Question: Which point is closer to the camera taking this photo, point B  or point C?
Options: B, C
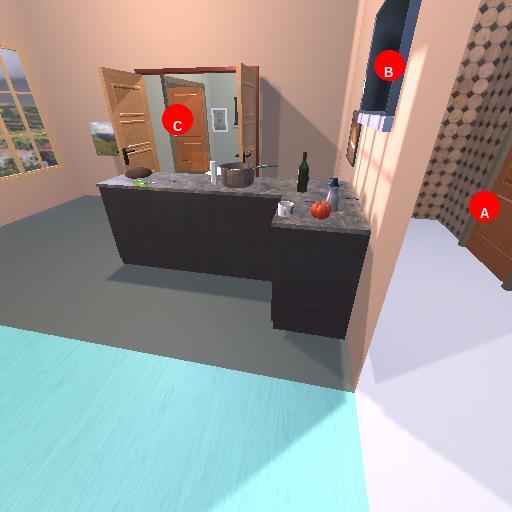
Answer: B